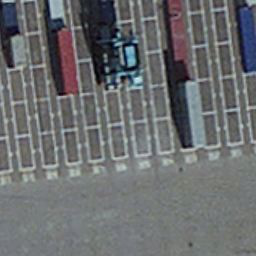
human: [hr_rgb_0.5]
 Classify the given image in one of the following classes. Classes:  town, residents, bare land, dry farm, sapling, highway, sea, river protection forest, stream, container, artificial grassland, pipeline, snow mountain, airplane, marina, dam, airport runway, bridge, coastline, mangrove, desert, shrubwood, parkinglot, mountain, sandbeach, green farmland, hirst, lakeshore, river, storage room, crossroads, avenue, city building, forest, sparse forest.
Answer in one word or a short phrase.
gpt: container